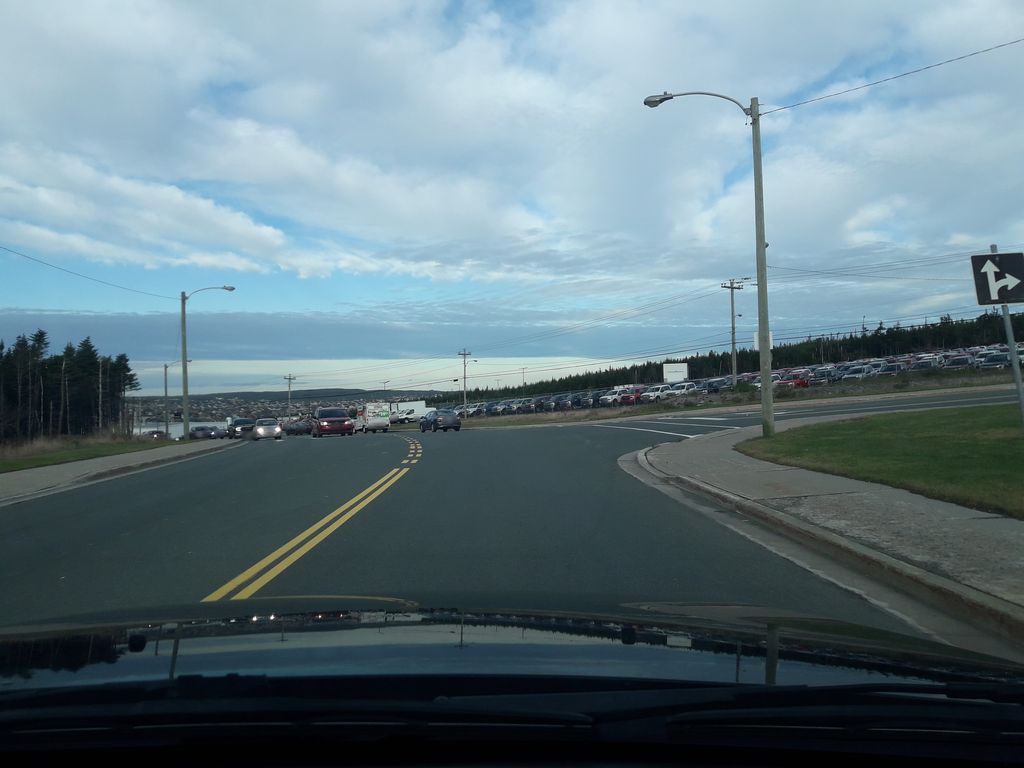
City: st_johns